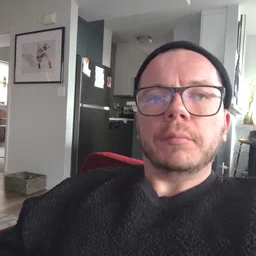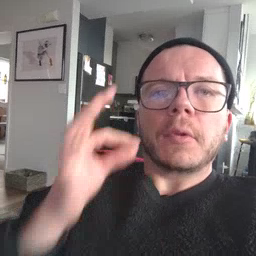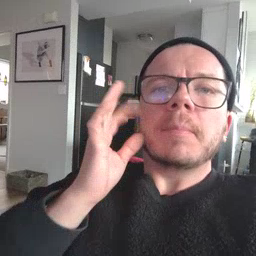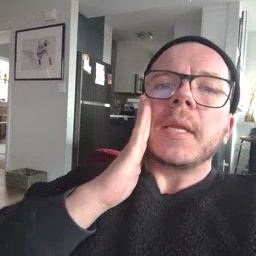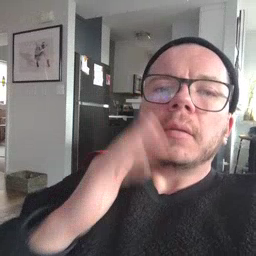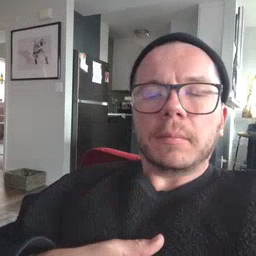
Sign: bee